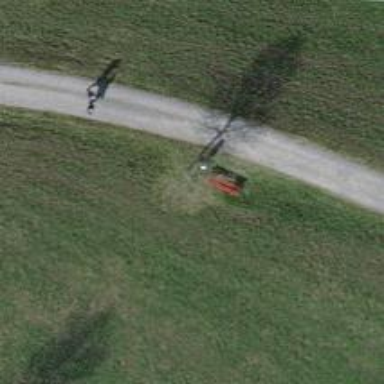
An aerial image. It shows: Bench.